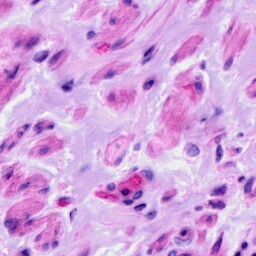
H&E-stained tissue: Ovarian